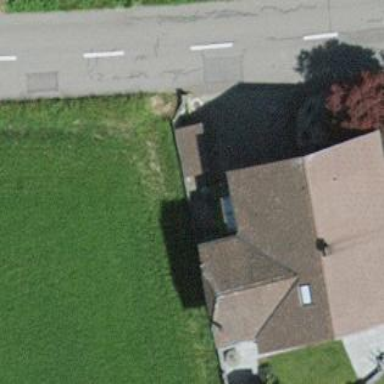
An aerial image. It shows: Simple and straightforward house.